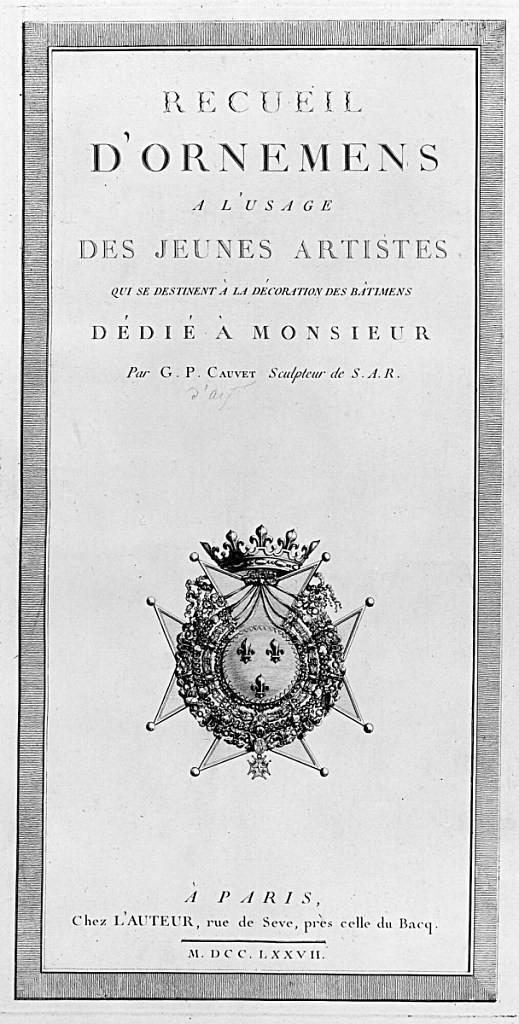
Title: Title Page
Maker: Gilles Paul Cauvet, French, 1731–1788
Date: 1777
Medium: Etching and engraving on paper
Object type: Print
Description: Title page for album of ornament designs for use by artists and designers. Inscription centered within a simple border above inset crowned seal with French coat of arms.